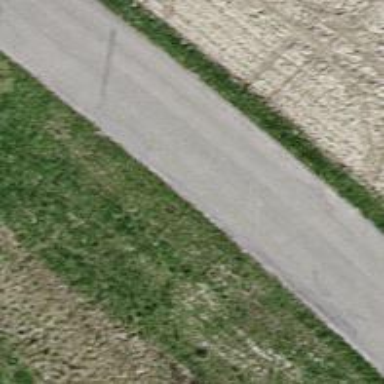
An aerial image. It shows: Unclassified road.